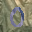
Label: 0